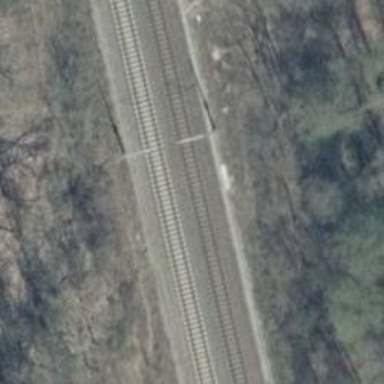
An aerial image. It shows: Railway milestone with catenary mast.